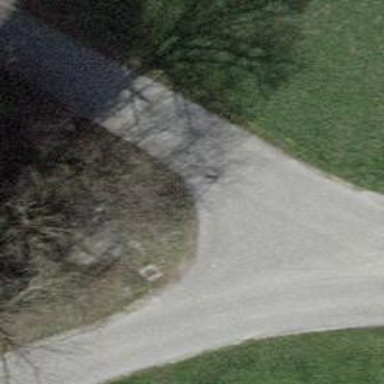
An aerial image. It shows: Guidepost with information.